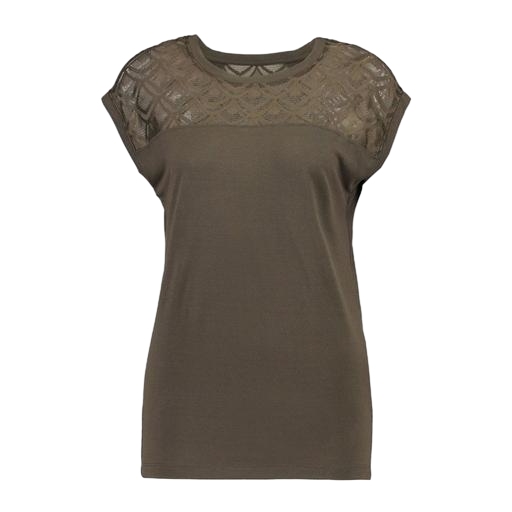
lace-yoke t-shirt, green lace-panel top, short-sleeve top only macy, white background